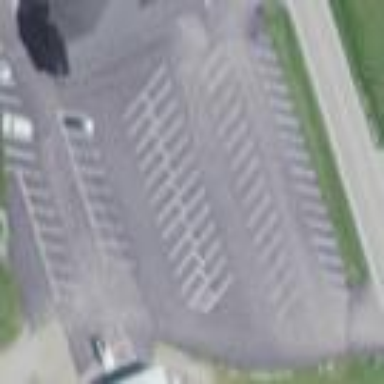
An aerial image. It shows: Parking space.